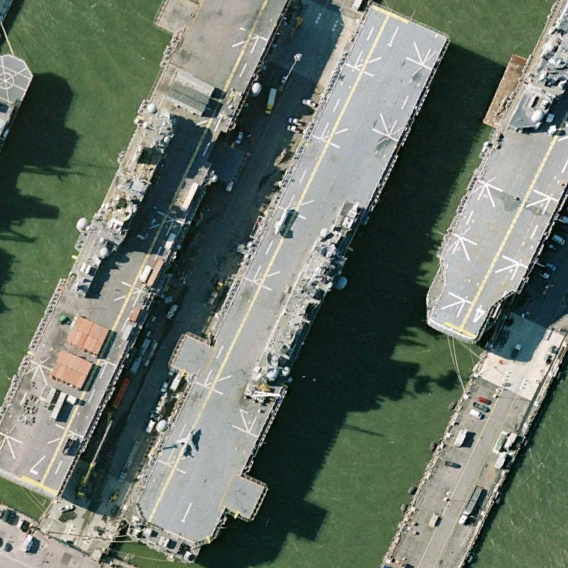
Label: assault